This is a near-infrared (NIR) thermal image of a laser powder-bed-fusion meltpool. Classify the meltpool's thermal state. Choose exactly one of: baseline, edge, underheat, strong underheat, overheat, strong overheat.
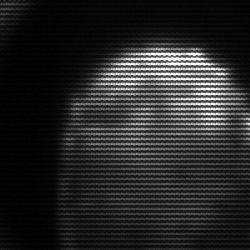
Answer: edge